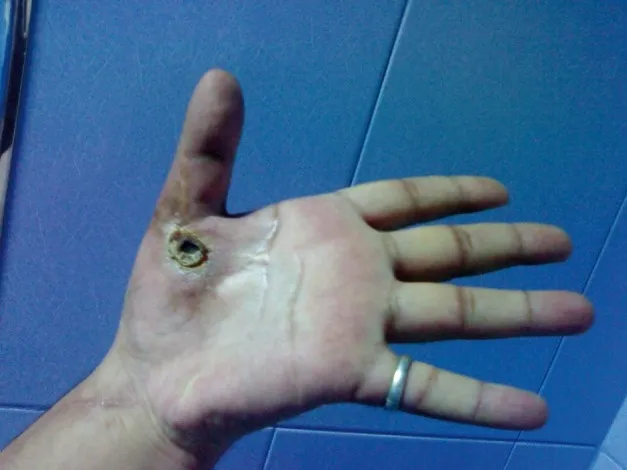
Left Hand of the Patient About one Month After Tendon Transfer With Complete Extension of Thumb With Local Thenar Area Necrosis.
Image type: medical_photograph (other_medical_photograph)